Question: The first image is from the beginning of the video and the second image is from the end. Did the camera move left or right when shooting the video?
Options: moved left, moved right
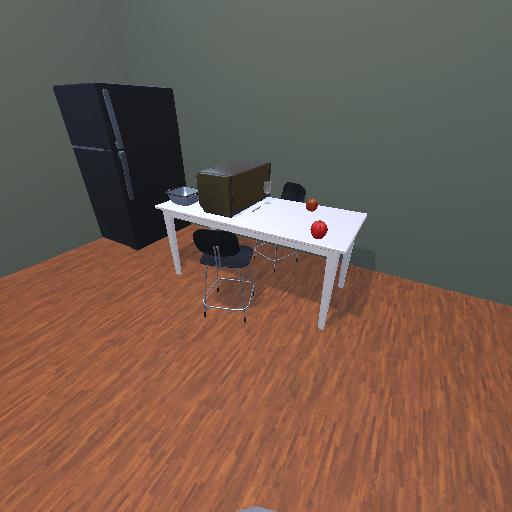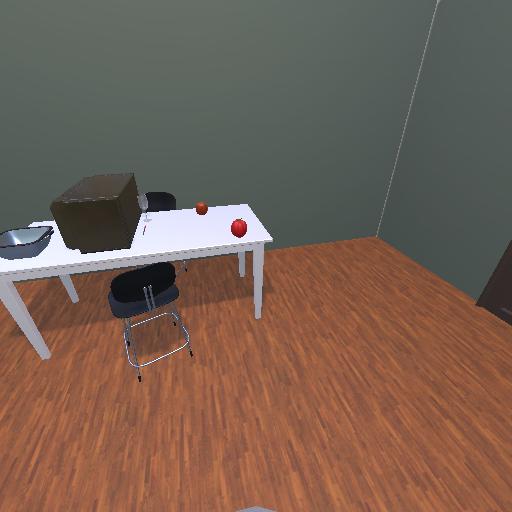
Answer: moved left